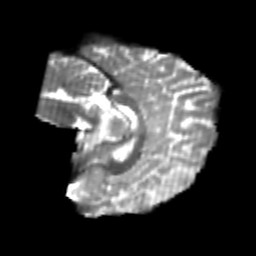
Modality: T2w
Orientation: sagittal
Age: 20
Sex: female
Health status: healthy
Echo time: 0.074 s